Question:
i want to do this in html , there is a div outter of images .
html;
'''
<div class="posts-thumbnails">
<img src="img/archive1.png">
<img src="img/archive1.png">
<img src="img/archive1.png">
<img src="img/archive1.png">
<img src="img/archive1.png">
<img src="img/archive1.png">
</div>
'''
css;
'''
.posts-thumbnails img{
width:100px;
height:100px;
margin:10px;
}
'''
But i couldn't manage images margin or padding , if i write something like this , images have 10+10 20 empty space , how can i add equal empty spaces between images
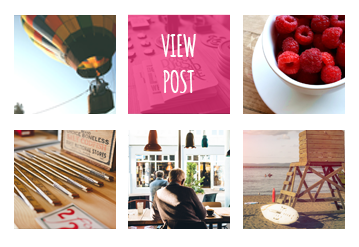
Answer: Look, as the comments to your question have already pointed out, there is a lot we don't know about what you want to do and how you want it to look in the end (float, number of images, positioning, width for the containing div), but if it's really just the margin you're asking about, this answer might be enough.
Simply go with
'''
.posts-thumbnails img{
width:100px;
height:100px;
margin:5px;
}
'''
to style your div.
Here's what it looks like (jsfiddle): <URL>
It works by adding only 5px of margin around every image. Since the margin on the right of an image is of 5 and on the left of the image right up next is also 5, in the end the space between them will be one of 10px. This is also the case for the space between images standing one on top of the other.
This get you 5px of margin from the image to the border of the containing div in any direction, though, so if you also want 10px distance from images to border here's an updated jsfiddle with 5px padding on the containing div: <URL>
Here's the CSS code:
'''
.posts-thumbnails img{
width:100px;
height:100px;
margin:5px;
}
.posts-thumbnails{
padding:5px;
}
'''